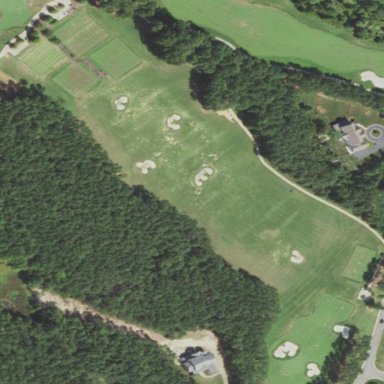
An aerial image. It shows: Grassy area designated for driving range golf.